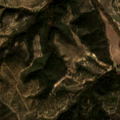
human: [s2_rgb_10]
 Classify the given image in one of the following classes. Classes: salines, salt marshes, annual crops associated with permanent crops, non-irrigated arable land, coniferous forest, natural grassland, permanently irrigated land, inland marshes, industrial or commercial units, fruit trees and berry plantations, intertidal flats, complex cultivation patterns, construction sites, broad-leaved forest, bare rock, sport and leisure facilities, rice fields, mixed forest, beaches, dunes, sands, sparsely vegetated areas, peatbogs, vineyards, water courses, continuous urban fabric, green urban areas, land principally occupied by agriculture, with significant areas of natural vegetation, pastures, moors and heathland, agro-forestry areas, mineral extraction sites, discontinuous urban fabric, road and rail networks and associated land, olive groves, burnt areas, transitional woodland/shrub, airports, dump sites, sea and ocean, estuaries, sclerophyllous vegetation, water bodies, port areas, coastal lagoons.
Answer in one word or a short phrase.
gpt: permanently irrigated land, broad-leaved forest, mixed forest, transitional woodland/shrub